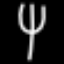
Label: fork